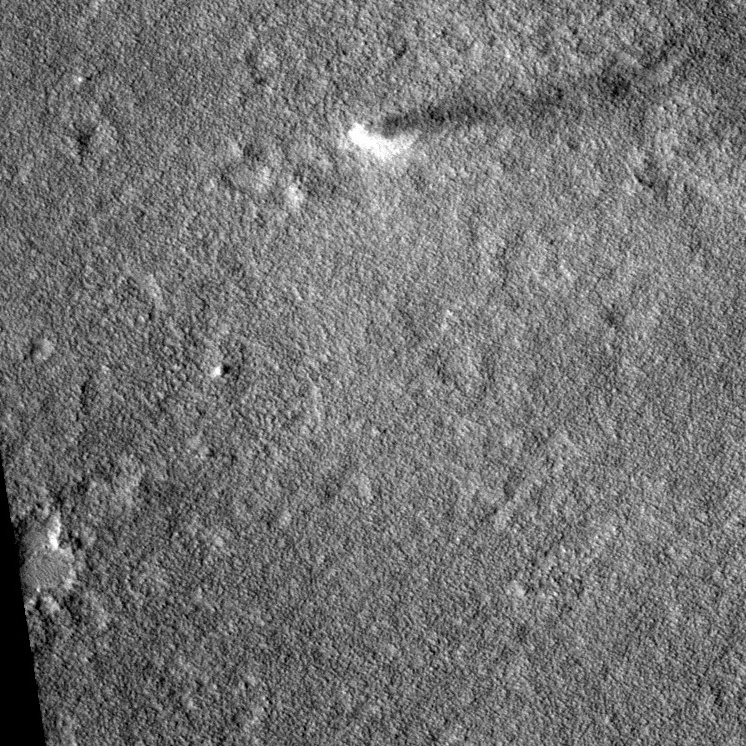
Label: dustdevil